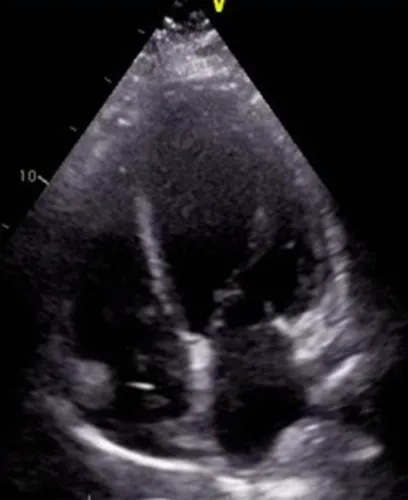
TTE image demonstrating a pattern of global hypokinesis.
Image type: radiology (ultrasound)